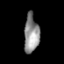
Tissue: prostate
Cell type: T cells
Senescence score: 0.1958
Nuclear area (px): 561
Mean DAPI intensity: 143.237